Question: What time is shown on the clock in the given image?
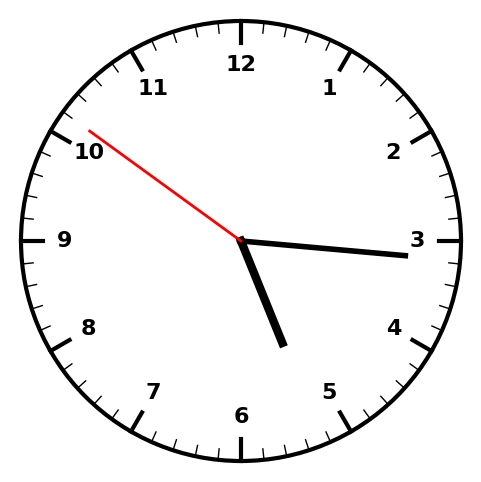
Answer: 05:15:51